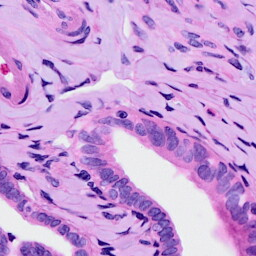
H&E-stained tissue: Ovarian